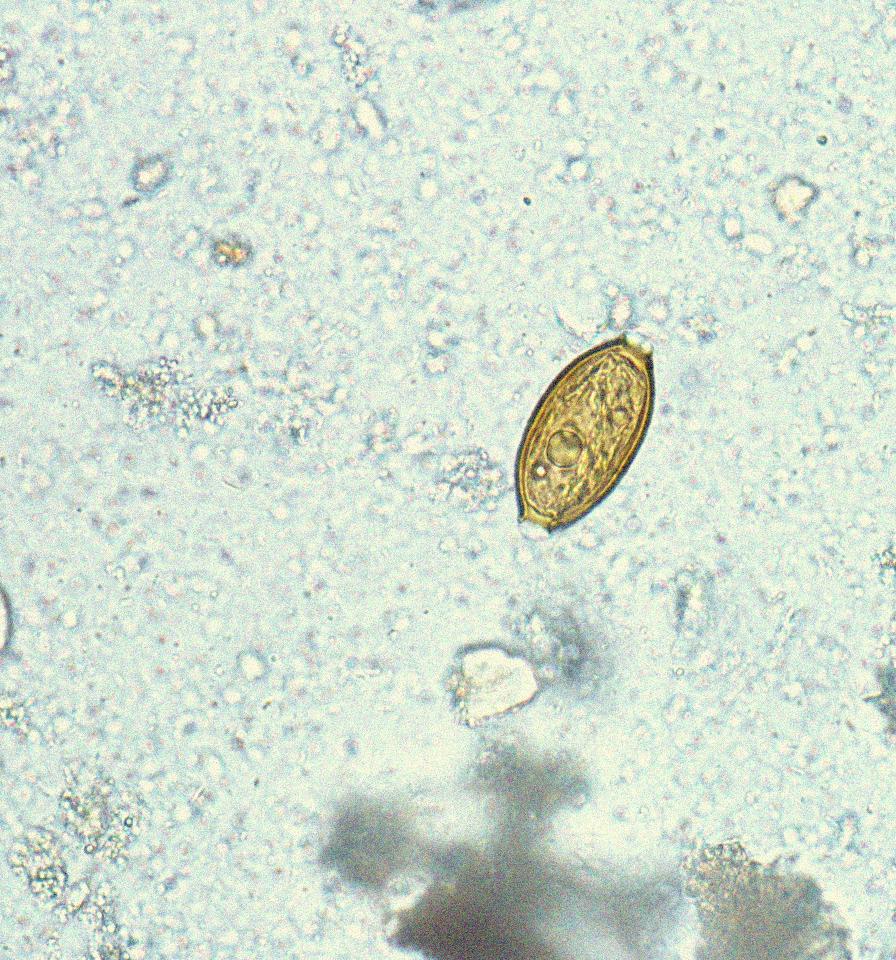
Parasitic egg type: Trichuris trichiura